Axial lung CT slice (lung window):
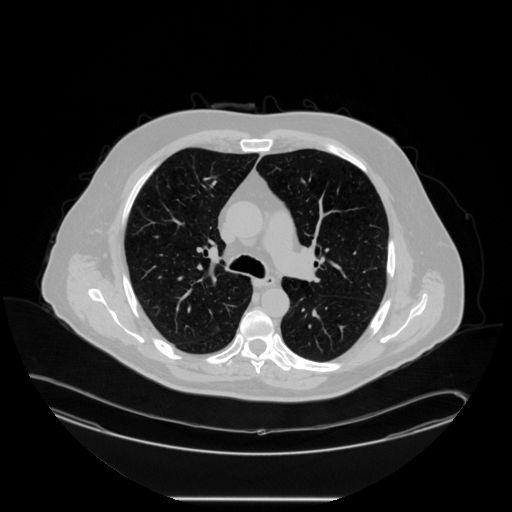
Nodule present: no